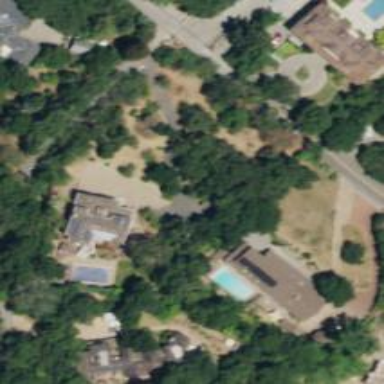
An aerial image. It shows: Driveway.